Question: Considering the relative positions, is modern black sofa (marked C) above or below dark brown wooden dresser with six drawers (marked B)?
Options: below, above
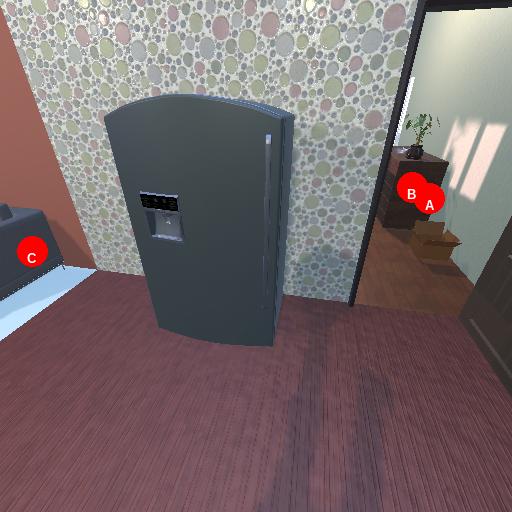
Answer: below